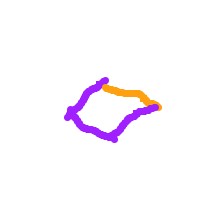
Shape: rhombus